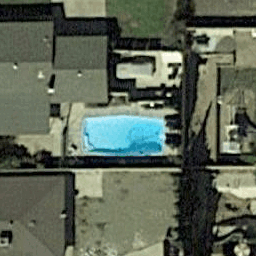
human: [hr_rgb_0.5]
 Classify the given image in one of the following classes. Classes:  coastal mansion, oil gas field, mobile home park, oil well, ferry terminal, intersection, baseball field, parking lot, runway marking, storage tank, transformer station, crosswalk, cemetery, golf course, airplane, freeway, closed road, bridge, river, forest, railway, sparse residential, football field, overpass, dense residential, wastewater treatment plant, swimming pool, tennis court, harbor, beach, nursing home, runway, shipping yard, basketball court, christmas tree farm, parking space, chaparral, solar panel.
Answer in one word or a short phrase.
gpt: swimming pool